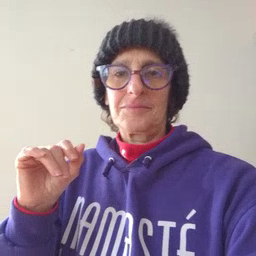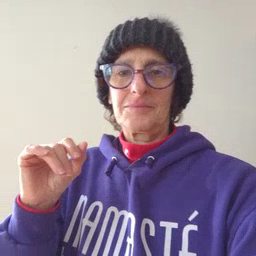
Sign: find